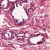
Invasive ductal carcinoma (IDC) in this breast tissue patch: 0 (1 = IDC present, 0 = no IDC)